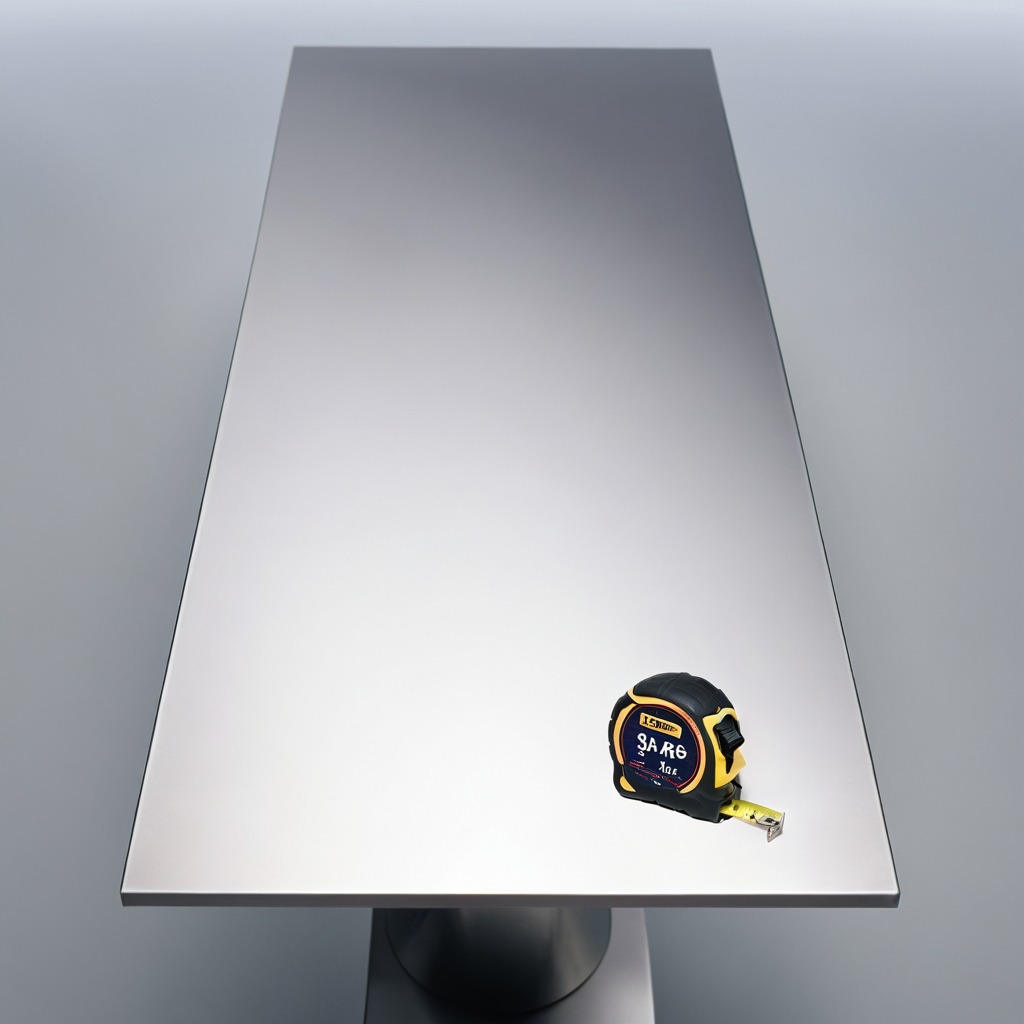
A measuring tape is lying on a stainless steel table in a high-end prototyping lab.